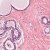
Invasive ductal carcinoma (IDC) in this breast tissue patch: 0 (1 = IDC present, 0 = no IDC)